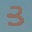
Label: 3